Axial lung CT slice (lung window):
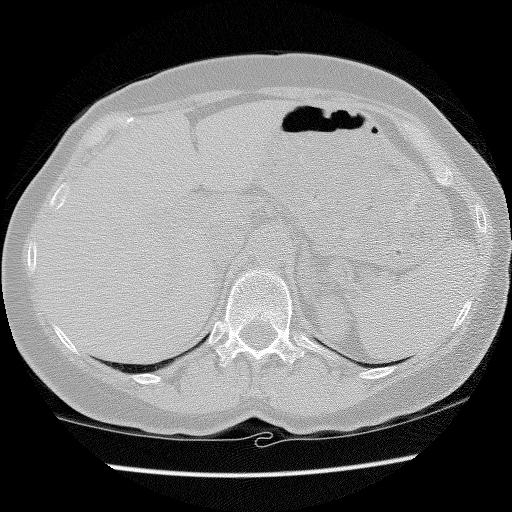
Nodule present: no